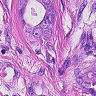
Metastatic tissue present: yes